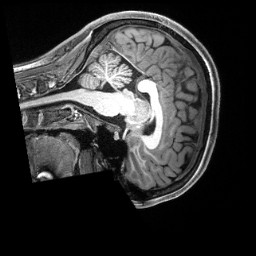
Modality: T1w
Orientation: sagittal
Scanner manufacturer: siemens
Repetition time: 2.5 s
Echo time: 0.00231 s